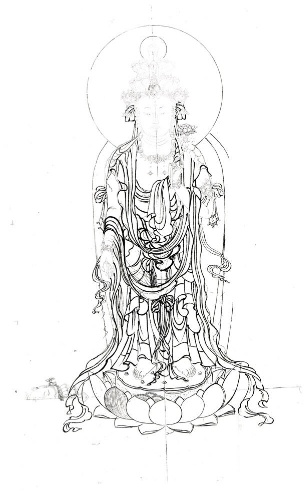
Title: 十一面観音像下絵|Drawing of Eleven-headed Kannon
Date: 17th century
Object type: Drawing
Classification: Paintings
Medium: Matted drawing; ink on paper
Culture: Japan
Period: Edo period (1615–1868)
Dimensions: 20 1/2 x 36 3/4 in. (52 x 93.4 cm)
Department: Asian Art
Credit line: Gift of Phyllis Connard Williams, 1978
Accession year: 1978
Repository: Metropolitan Museum of Art, New York, NY
Tags: Buddhism|Bodhisattvas